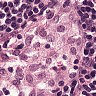
Metastatic tissue present: no